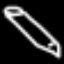
Label: pencil